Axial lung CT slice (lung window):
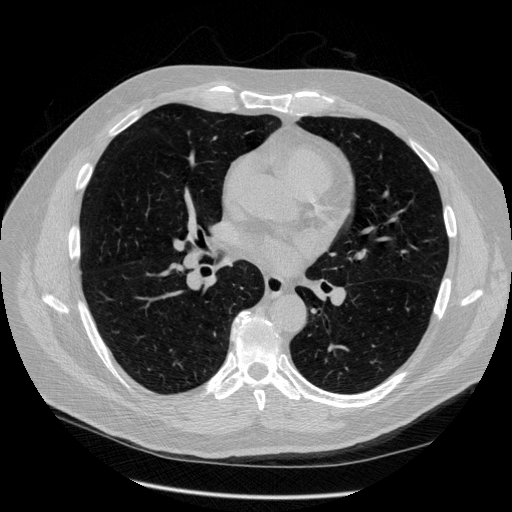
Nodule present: no